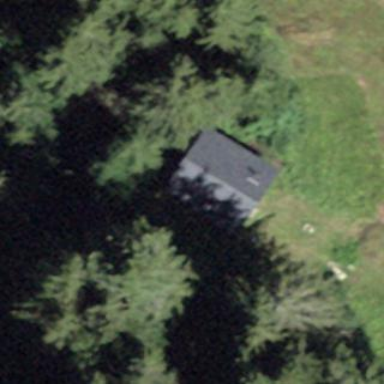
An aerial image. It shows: Cabin.